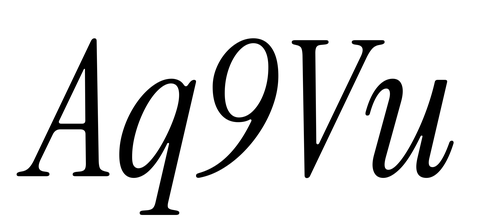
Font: InstrumentSerif-Italic